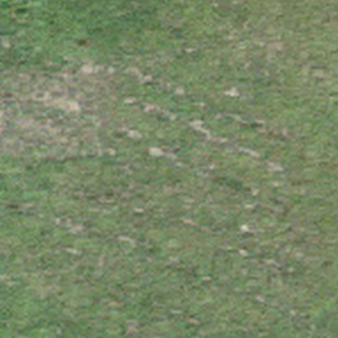
Label: other